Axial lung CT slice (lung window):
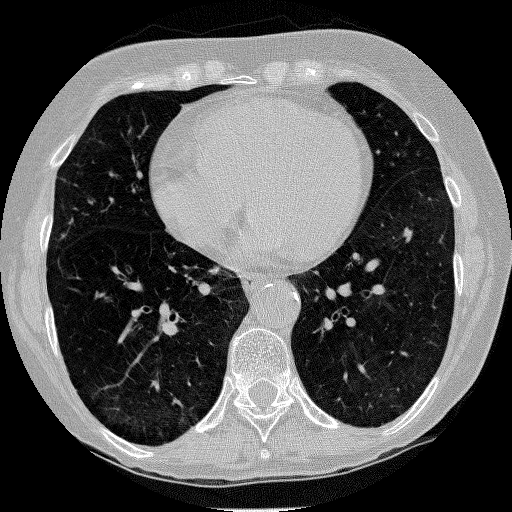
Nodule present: no